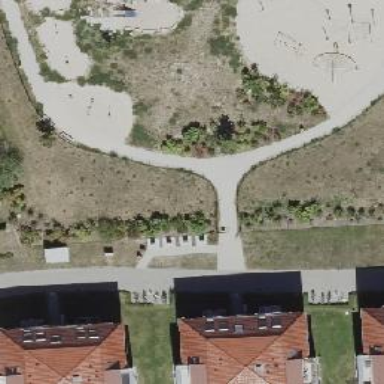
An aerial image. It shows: Path.